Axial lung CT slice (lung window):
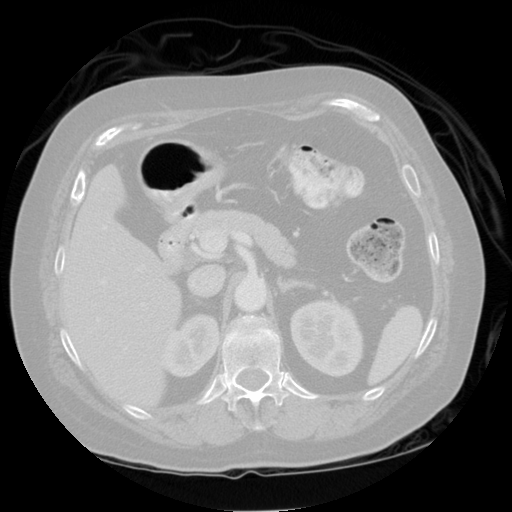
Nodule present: no